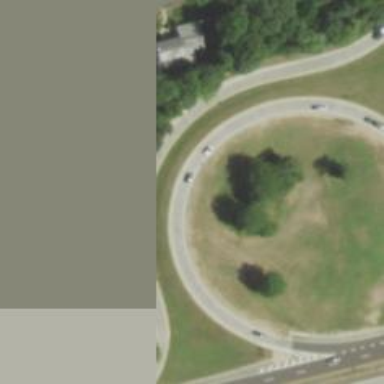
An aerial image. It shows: Cloverleaf junction on motorway link.